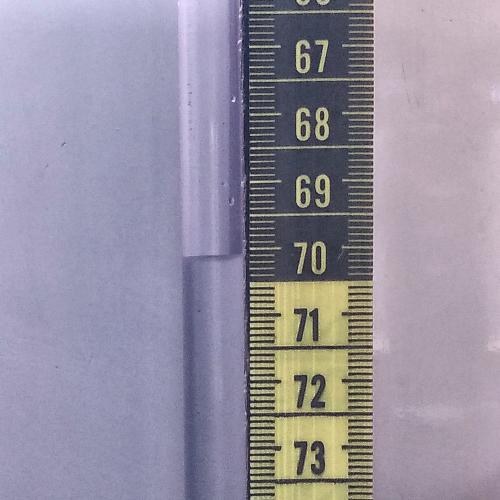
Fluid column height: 70.1 cm